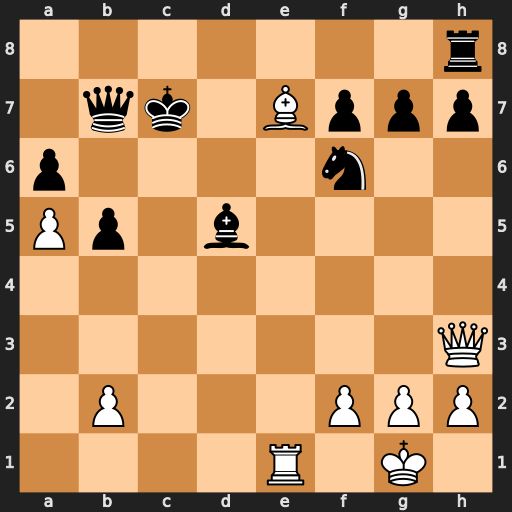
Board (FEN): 7r/1qk1Bppp/p4n2/Pp1b4/8/7Q/1P3PPP/4R1K1
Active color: w
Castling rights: -
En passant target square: -
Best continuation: Bxf6 gxf6 Re7+ Kd6 Rxb7